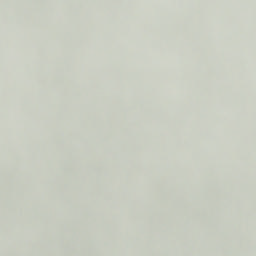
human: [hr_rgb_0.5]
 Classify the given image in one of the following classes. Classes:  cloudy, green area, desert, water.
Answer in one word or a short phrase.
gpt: cloudy